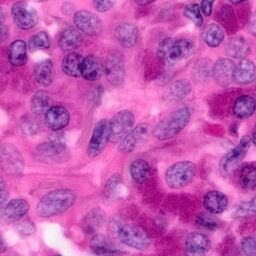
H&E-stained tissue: Pancreatic